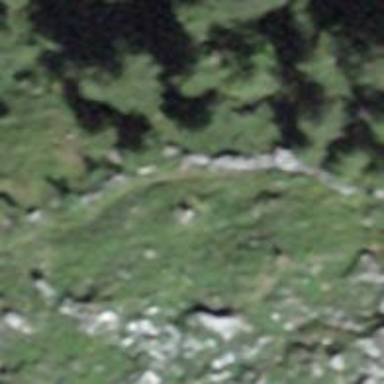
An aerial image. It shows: Dry stone wall barrier.